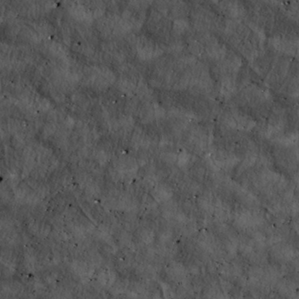
Label: non_frost